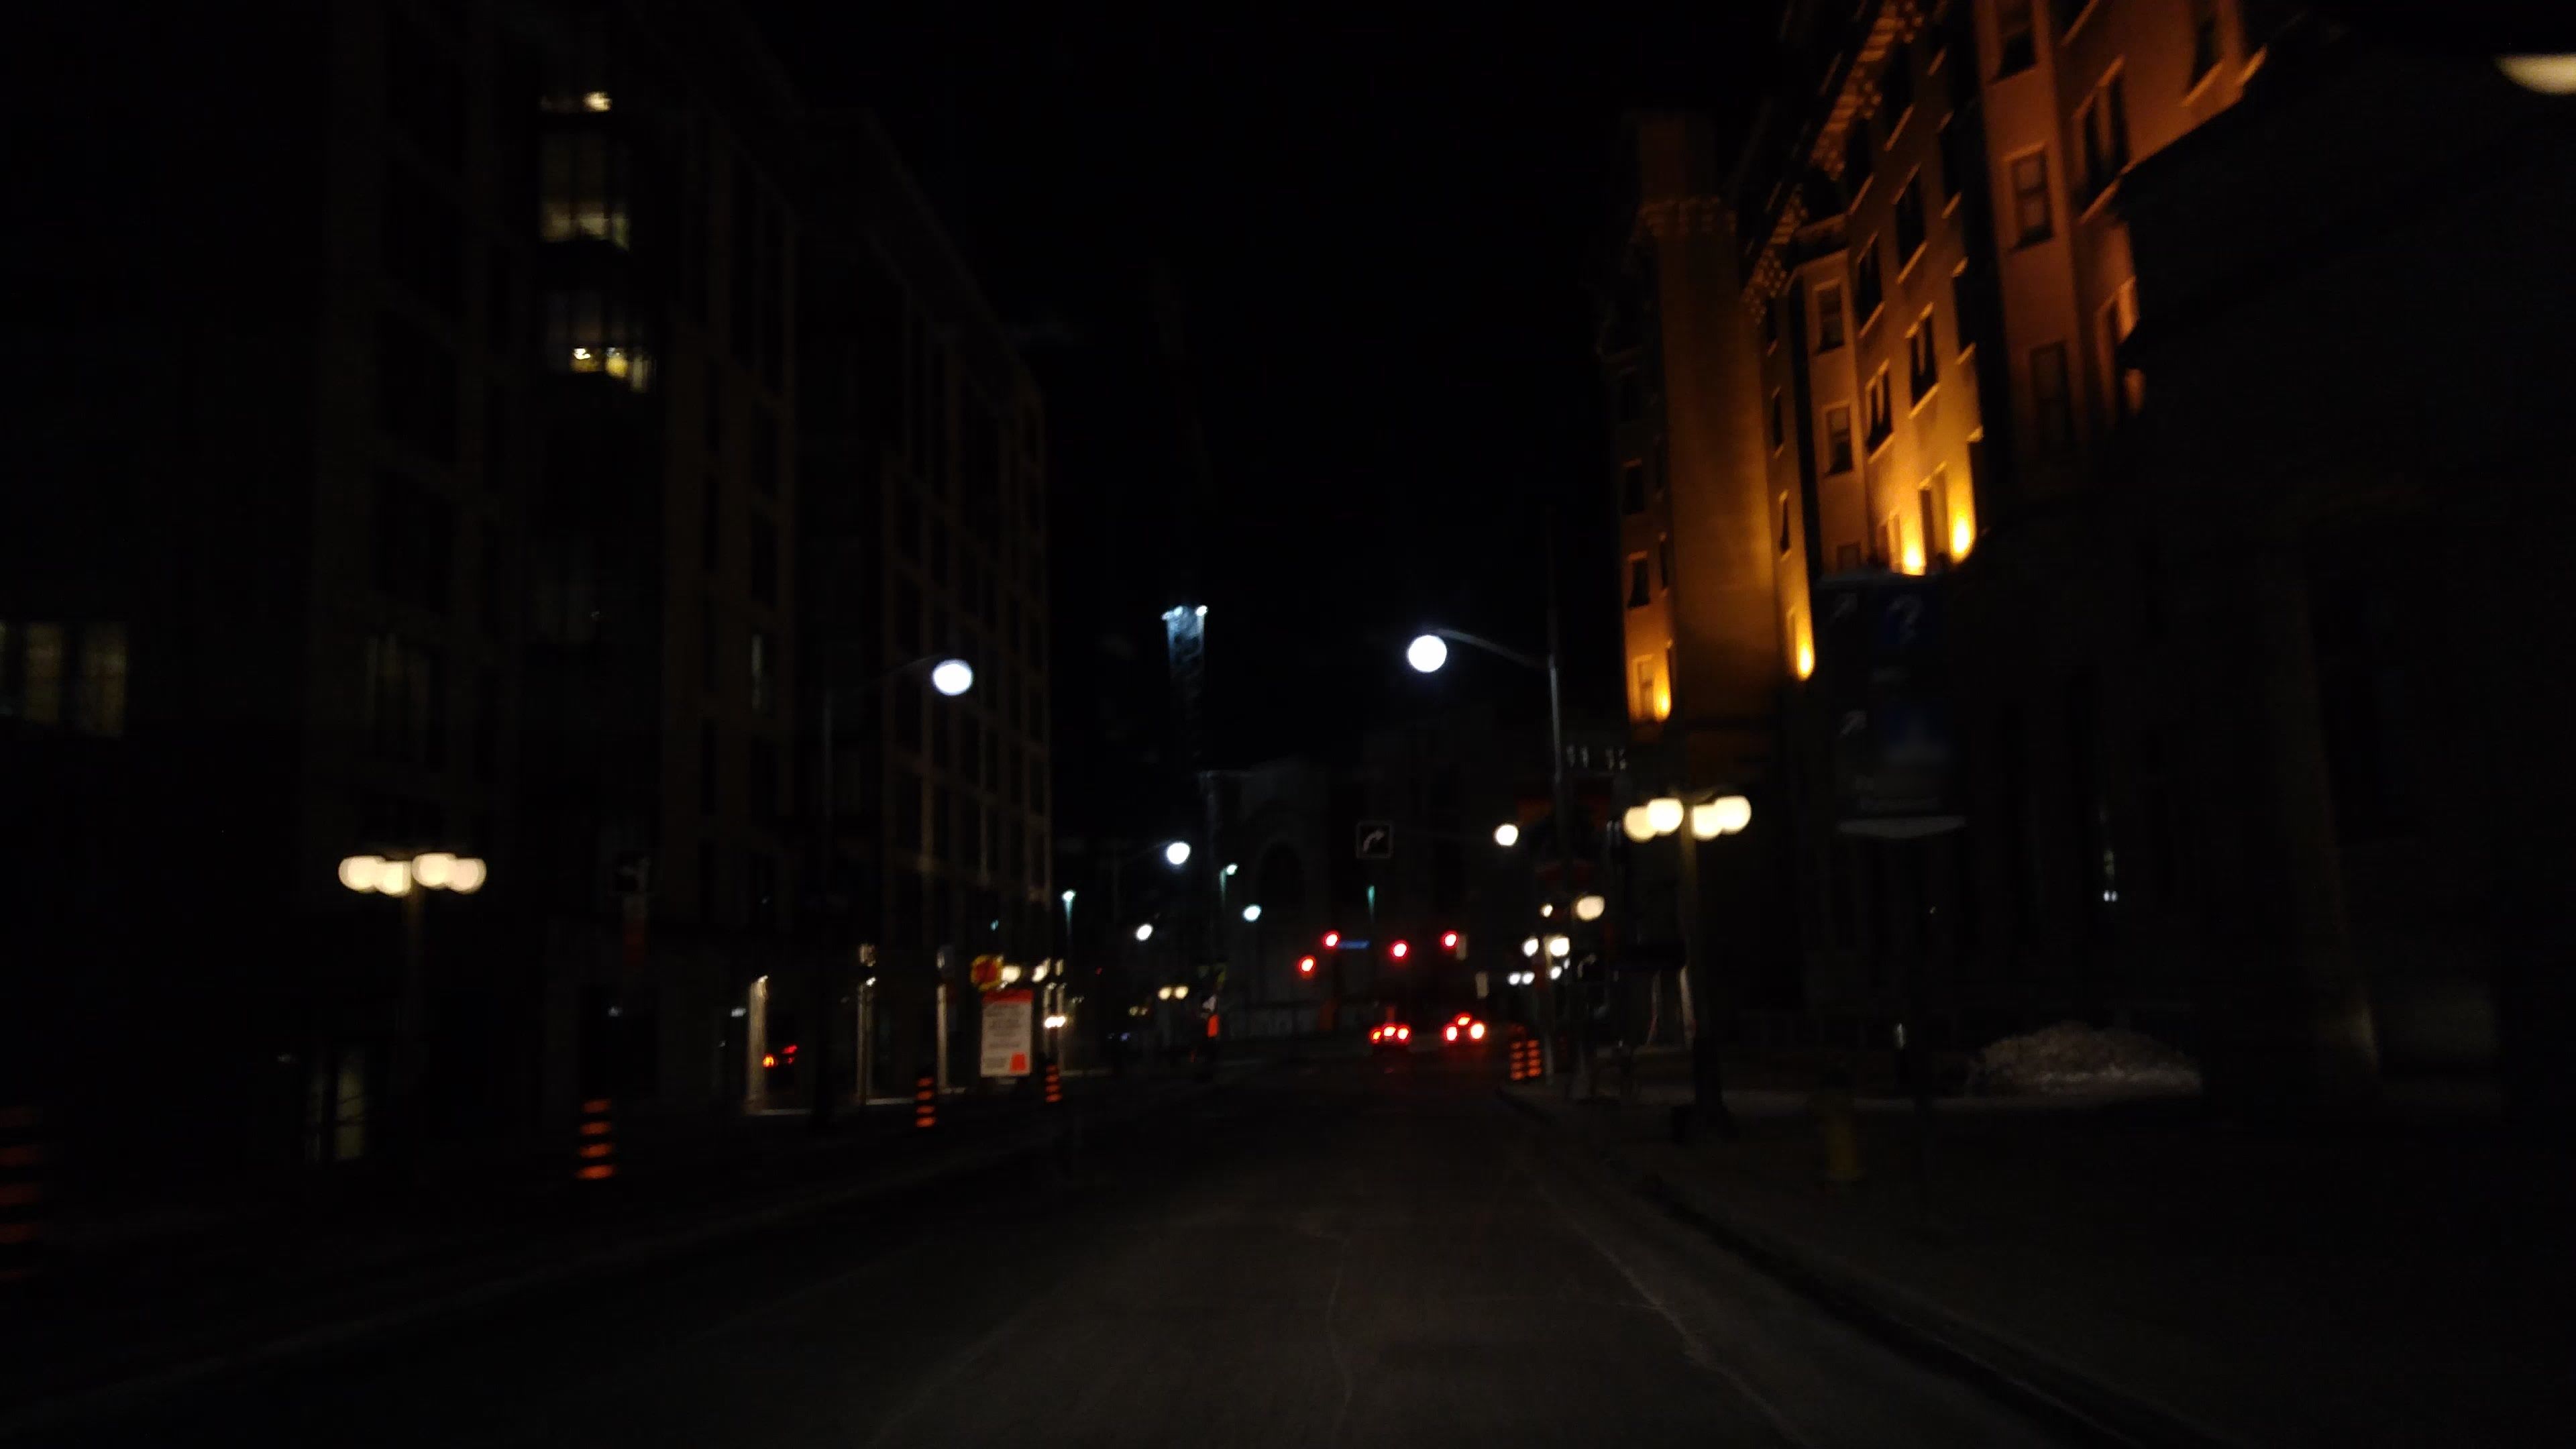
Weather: clear
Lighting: night
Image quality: slightly poor
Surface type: driving surface
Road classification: service
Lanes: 2
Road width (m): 5
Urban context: urban centre
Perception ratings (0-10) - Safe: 0.29, Lively: 5.99, Beautiful: 6.21, Boring: 1.97, Depressing: 4.06, Wealthy: 5.51